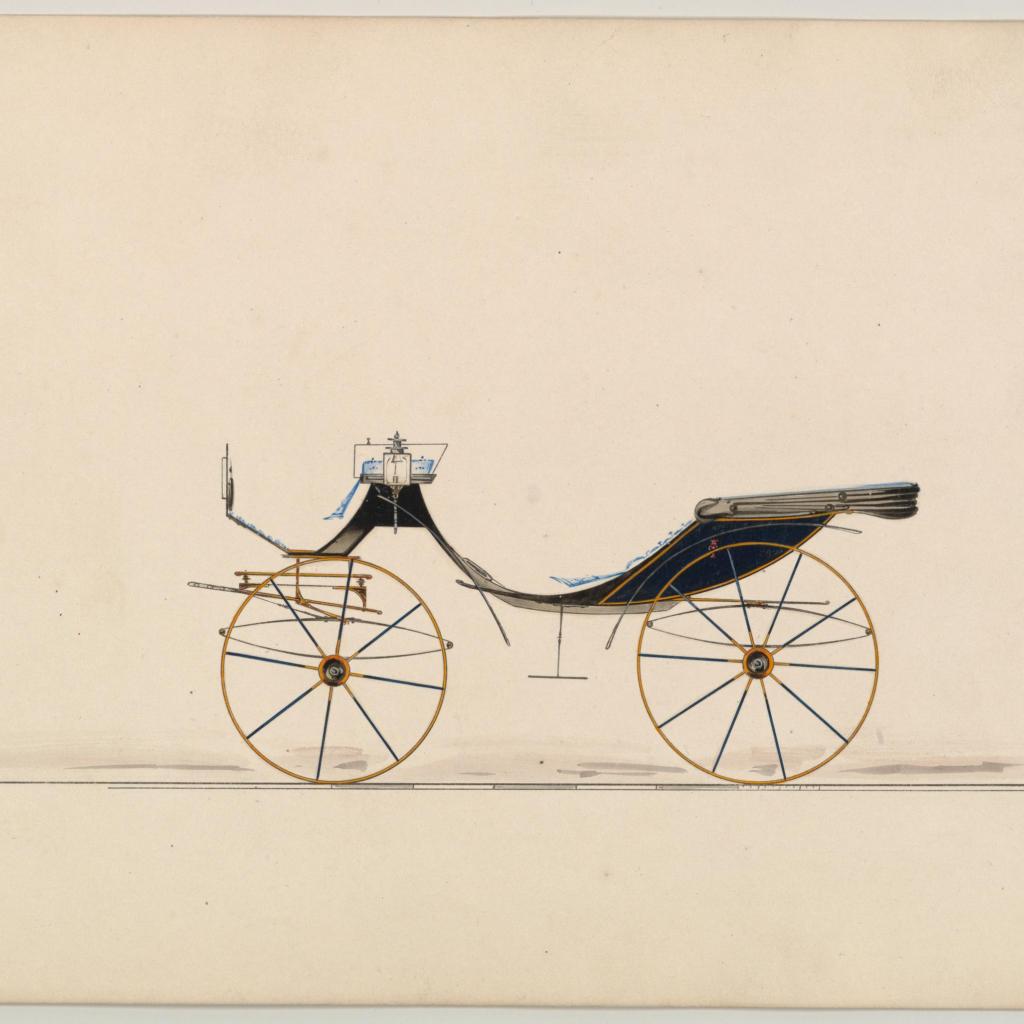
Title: Cabriolet (unnumbered)
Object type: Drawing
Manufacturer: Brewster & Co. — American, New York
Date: ca.1870
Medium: Pen and black ink, watercolor and gouache, with gum arabic
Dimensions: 6 x 9 1/8 in. (15.2 x 23.2 cm)
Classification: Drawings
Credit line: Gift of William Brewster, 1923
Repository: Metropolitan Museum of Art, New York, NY